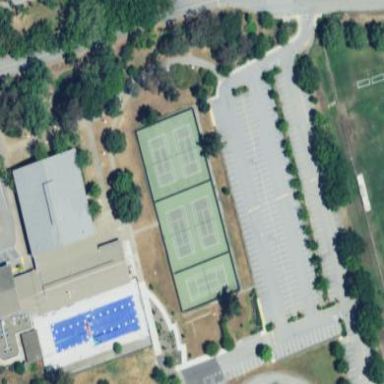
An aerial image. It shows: Tennis court in leisure pitch.